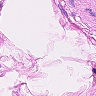
Metastatic tissue present: no